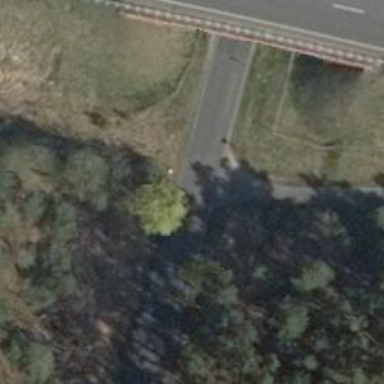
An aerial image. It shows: Tertiary road with asphalt surface.